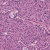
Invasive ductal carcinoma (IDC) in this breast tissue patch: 1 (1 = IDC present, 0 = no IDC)